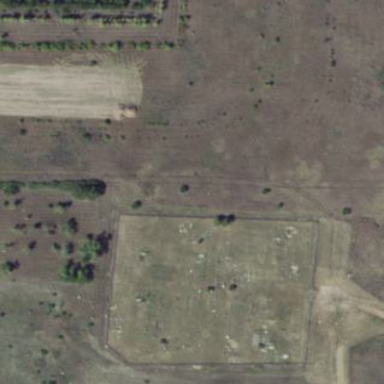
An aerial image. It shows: Graveyard.